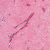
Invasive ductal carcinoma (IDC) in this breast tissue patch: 0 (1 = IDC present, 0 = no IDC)